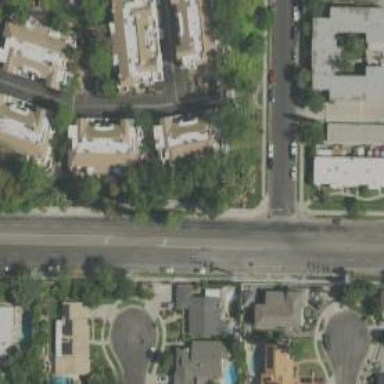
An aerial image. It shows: Secondary road with separate asphalt sidewalks.